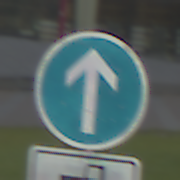
Verkehrszeichen: VorgeschriebeneFahrtrichtungGeradeaus
Zusatzzeichen unten: MehrspurigeFahrzeugeFrei8
Umgebung: Outdoor, Suburban
Tageszeit: MorningAfternoon
Wetter: PartlyCloudy
Licht: Natural
Jahreszeit: NotSpecified
Kontrast: MediumContrast